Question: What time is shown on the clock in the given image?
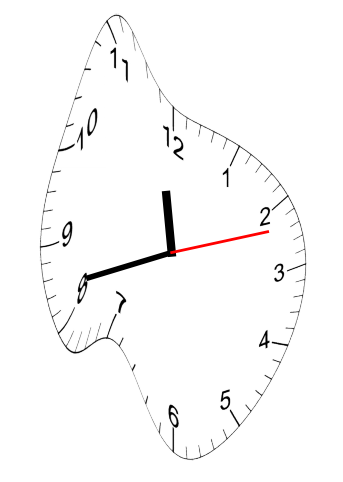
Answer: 11:42:12